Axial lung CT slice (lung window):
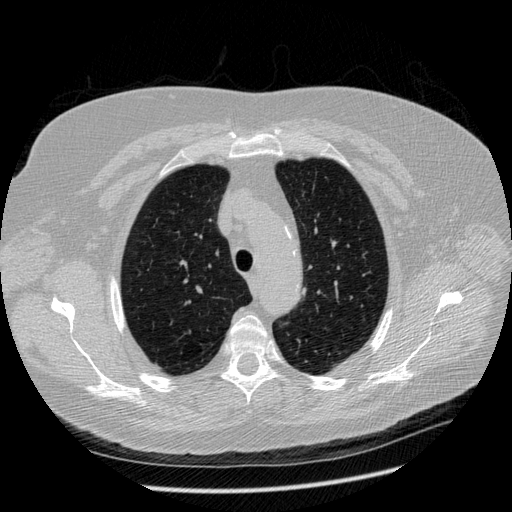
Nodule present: no